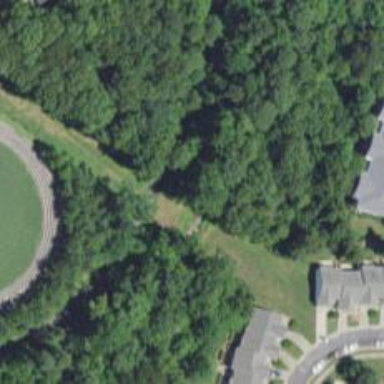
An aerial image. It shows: Footway bridge.